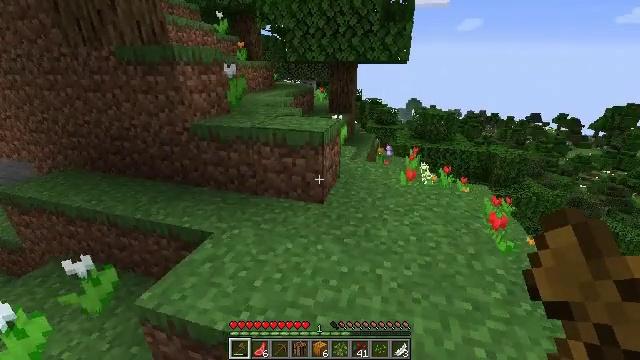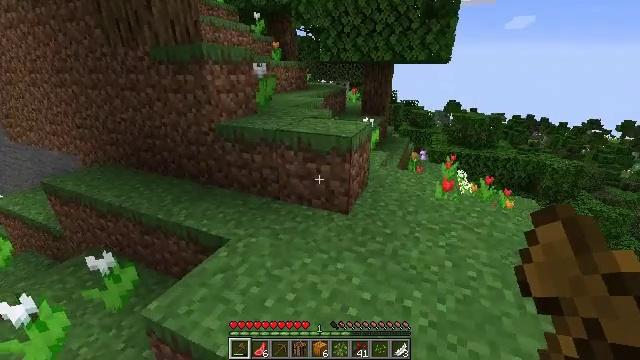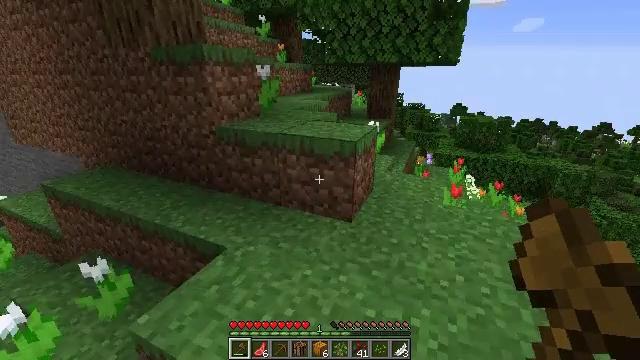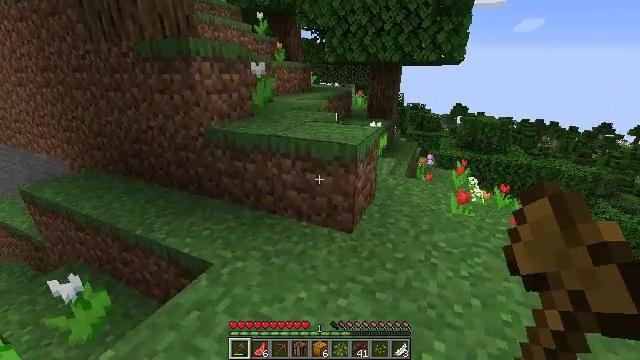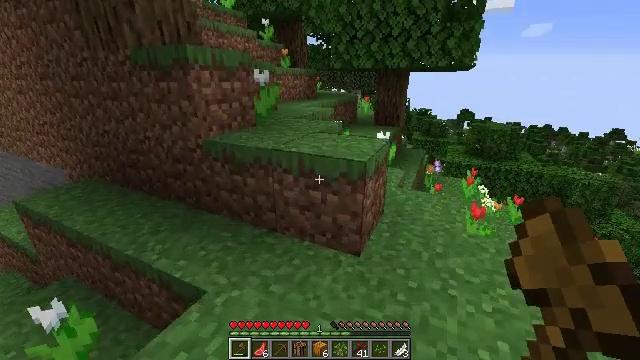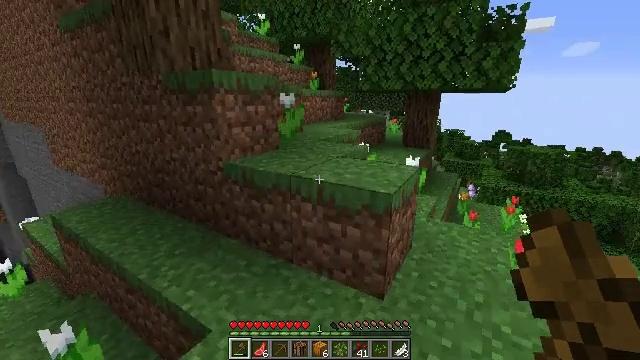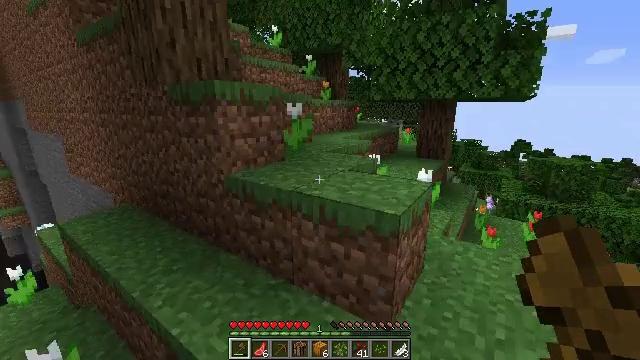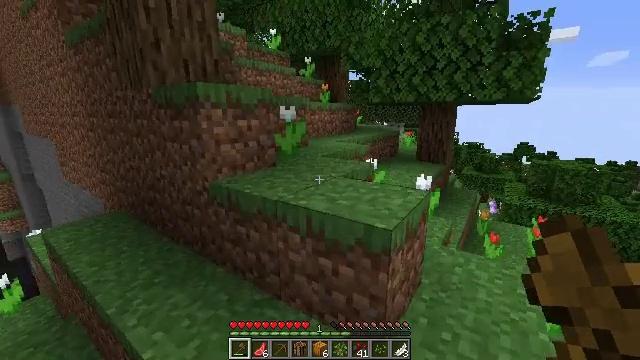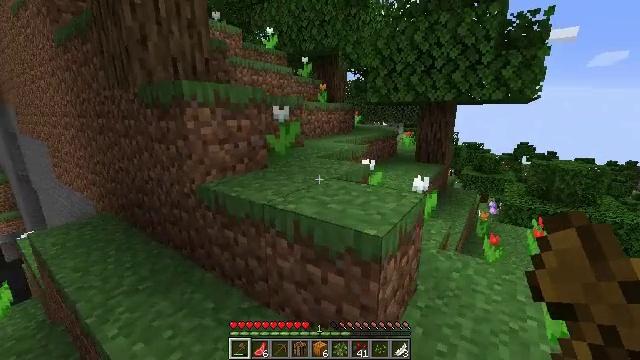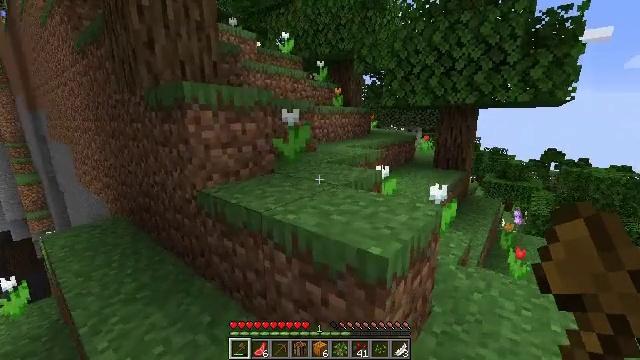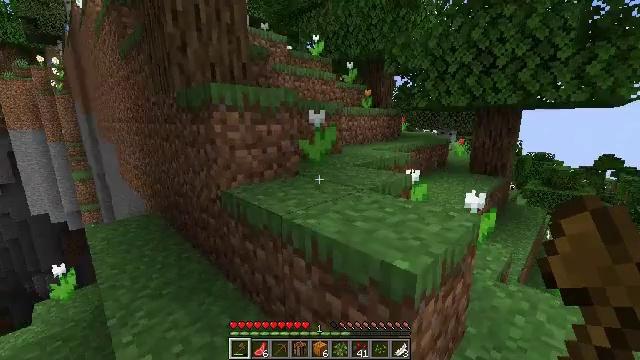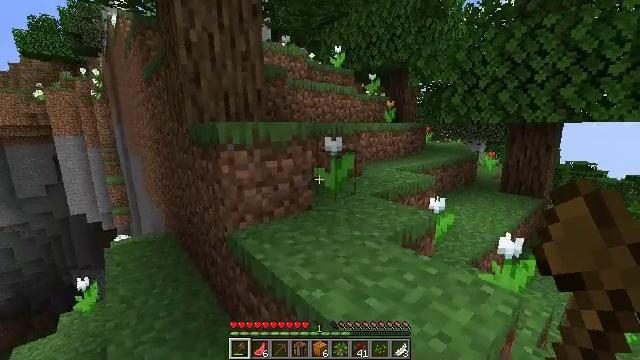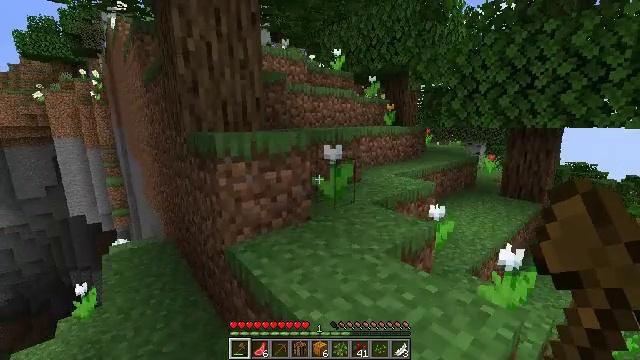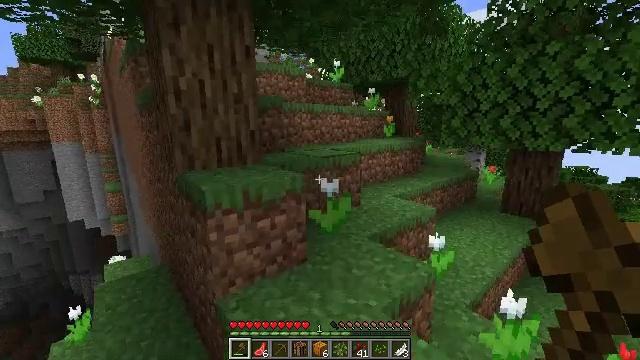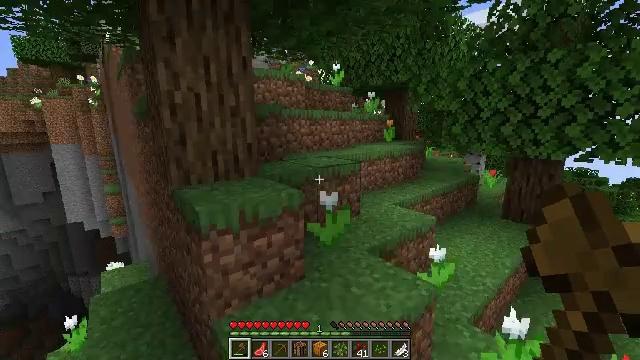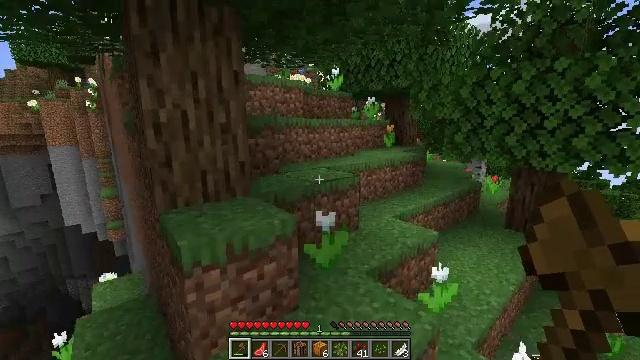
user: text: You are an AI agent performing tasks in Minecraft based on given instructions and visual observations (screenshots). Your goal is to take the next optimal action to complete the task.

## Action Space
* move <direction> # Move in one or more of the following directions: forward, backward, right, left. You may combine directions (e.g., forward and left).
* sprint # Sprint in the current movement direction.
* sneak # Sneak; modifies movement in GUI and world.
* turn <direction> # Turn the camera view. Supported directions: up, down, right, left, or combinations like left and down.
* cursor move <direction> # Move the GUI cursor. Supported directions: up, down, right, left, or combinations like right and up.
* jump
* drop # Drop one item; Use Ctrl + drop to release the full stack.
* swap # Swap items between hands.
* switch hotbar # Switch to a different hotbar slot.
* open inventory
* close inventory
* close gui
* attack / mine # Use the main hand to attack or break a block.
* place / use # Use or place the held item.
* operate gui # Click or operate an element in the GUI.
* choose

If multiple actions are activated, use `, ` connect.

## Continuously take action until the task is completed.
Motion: motion action
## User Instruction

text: Harvest a cornflower from the meadow.
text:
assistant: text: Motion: move forward, turn left
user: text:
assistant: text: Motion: move forward, turn left
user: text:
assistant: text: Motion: move forward
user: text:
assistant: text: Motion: move forward, turn left and up
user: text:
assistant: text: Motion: move forward and move right, turn left and up
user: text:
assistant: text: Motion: move forward and move right, turn left and up
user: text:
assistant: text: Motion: move forward and move right
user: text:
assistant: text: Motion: move forward and move right
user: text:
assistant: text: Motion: move forward, turn left
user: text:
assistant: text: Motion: move forward, turn left
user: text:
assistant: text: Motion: move forward, turn left, jump
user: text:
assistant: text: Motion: move forward, jump
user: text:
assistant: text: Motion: move forward, jump
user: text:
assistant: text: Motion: move forward, jump
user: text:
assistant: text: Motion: move forward and move right
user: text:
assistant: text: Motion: move forward and move right
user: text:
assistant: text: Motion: move forward and move right, turn left
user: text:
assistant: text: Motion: move forward and move right, turn left
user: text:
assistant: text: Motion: move forward and move right, turn left and up
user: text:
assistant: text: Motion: move forward, turn left and up
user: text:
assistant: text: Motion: move forward, turn up
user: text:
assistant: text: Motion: move forward
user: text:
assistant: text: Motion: move forward
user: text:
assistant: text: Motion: move forward and move right
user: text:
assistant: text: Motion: move forward and move right
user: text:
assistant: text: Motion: move forward and move right
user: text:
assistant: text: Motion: move forward and move right
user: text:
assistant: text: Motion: move forward and move right
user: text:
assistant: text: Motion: move forward and move right
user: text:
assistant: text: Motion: move forward and move right